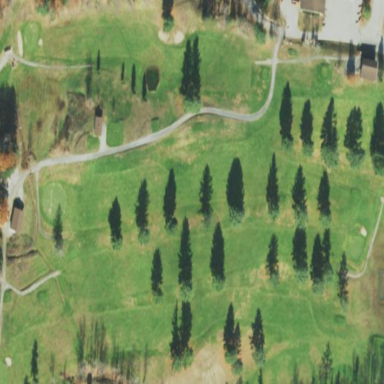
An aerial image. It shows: Golf course.